Question: I would like to use Castle Windsor for dependency injection for my solution consisting of the following projects:
1. Mvc [ASP.NET MVC 3 Web Application]: presentation layer (depends on Business and Models)
2. Business [Class Library]: business layer (depends on DataAccess and Models)
3. DataAccess [Class Library]: data access layer (depends on Models)
4. Models [Class Library]: model layer
In the business layer there is a class called 'PostService' implementing 'IPostService' that manages blog posts. The 'PostsController' of the project depends on 'IPostService'. However, 'PostService' (the corresponding concrete implementation) itself depends on 'IPostRepository'.
Where do I configure Castle Windsor to return an instance of 'PostRepository' to resolve 'IPostRepository'? The project doesn't know about the project. Thus, I can't configure the component bindings in or somewhere else within .
---
Now that I've found a solution (thanks again, Darin Dimitrov!) I'd like to share the current dependency diagram with you.

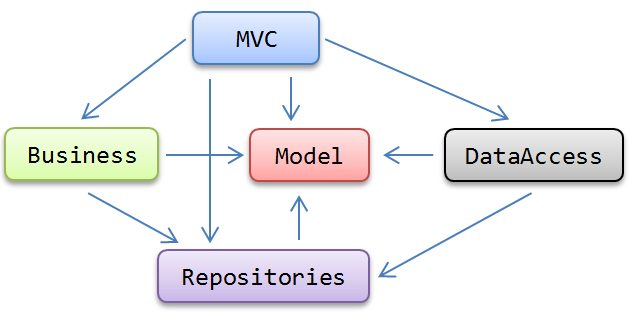
Answer: You should configure the DI container in the MVC project. This is where everything comes into live. This where all the assemblies must be referenced including the data access layer of course (without referencing a concrete data access your MVC application simply cannot work). So the MVC application knows all about the other layers. 'Application_Start' in Global.asax is a good place to configure a DI container.